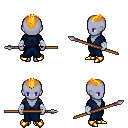
a pixel art fantasy rpg character, female body template, dark elf, purple skin, blue robe, gold greaves, light blonde short mohawk hairstyle, white cloth bandages, gold boots, spear, four views (front, back, left, right), 2x2 character sprite sheet, small pixel art, hard edges, no anti-aliasing